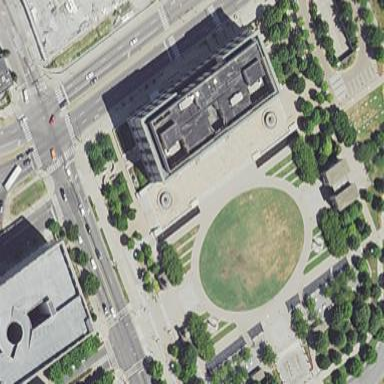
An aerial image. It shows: Government office building.